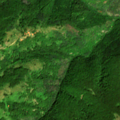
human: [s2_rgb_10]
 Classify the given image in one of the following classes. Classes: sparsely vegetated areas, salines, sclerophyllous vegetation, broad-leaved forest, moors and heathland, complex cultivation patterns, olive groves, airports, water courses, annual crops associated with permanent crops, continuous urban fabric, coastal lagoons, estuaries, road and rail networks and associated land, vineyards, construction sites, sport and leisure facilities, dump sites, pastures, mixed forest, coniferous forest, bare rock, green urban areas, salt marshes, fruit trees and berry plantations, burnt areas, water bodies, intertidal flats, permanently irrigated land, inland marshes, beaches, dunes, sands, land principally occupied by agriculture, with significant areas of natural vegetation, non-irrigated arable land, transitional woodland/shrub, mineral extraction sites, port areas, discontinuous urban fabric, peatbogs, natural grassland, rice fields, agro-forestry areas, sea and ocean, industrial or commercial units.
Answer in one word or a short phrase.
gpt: broad-leaved forest, mixed forest, natural grassland